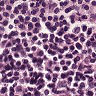
Metastatic tissue present: no